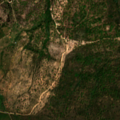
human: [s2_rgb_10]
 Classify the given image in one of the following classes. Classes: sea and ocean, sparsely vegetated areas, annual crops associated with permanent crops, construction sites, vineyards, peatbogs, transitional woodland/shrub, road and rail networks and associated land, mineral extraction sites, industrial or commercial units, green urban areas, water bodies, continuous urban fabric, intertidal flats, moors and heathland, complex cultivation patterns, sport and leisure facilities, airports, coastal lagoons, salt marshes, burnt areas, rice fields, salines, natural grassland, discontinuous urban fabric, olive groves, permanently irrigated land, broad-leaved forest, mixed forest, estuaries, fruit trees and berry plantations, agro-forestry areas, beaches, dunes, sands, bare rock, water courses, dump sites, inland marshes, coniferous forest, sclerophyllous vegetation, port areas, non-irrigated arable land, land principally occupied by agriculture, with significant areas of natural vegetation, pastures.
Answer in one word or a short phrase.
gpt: non-irrigated arable land, olive groves, agro-forestry areas, broad-leaved forest